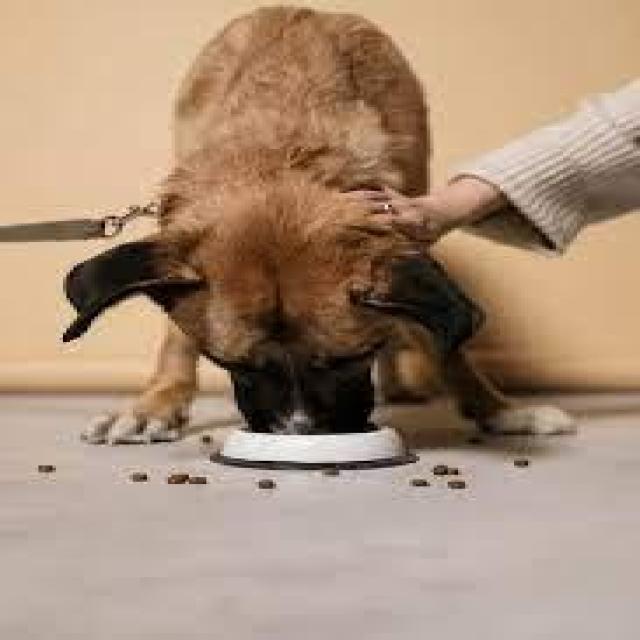
Healthy canine skin — no visible lesions, inflammation, or abnormalities. The skin and coat appear normal.